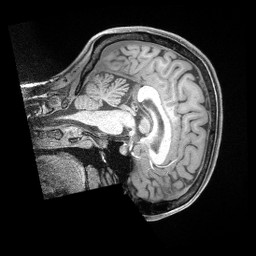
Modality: T1w
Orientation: sagittal
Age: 36
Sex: female
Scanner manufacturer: siemens
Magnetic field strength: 3 T
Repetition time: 2 s
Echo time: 0.00211 s